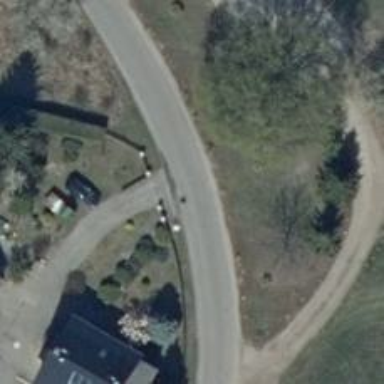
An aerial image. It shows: Smoothly paved residential road.